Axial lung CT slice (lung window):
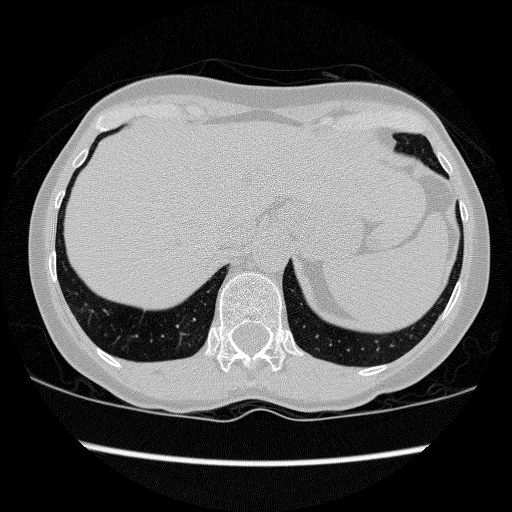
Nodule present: no